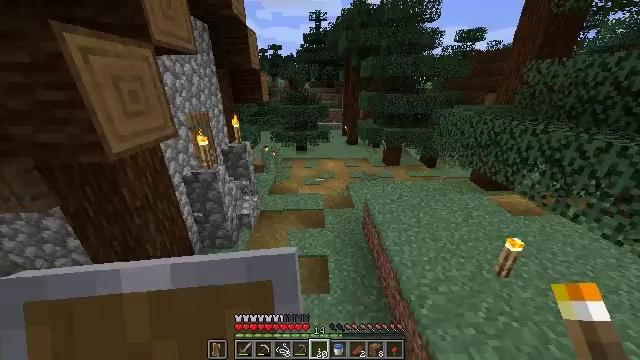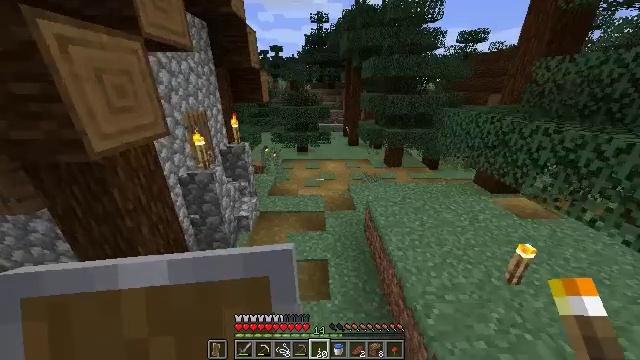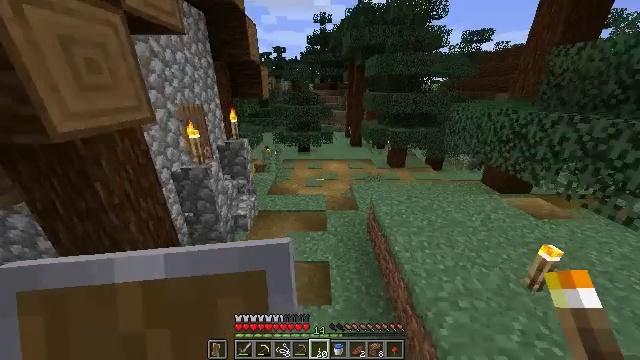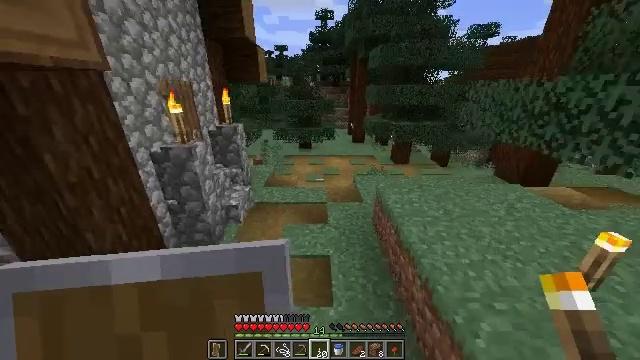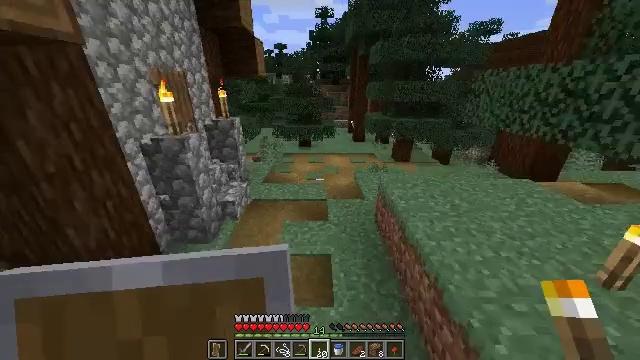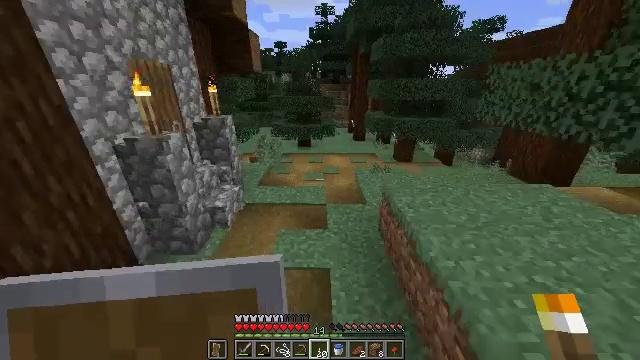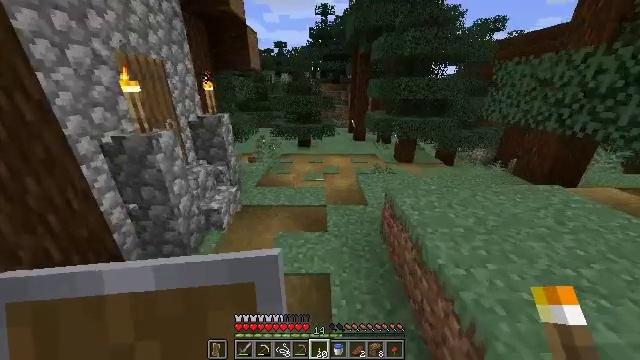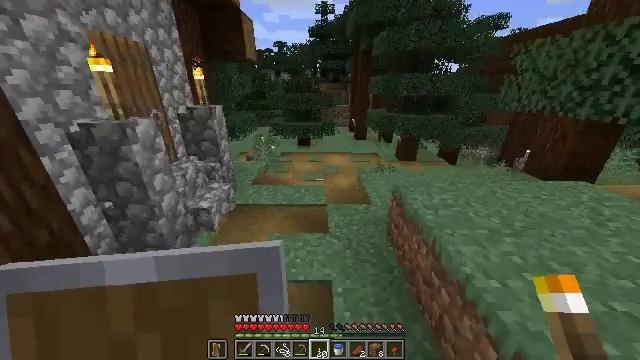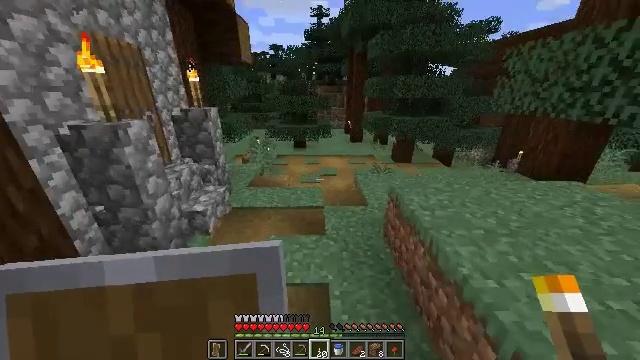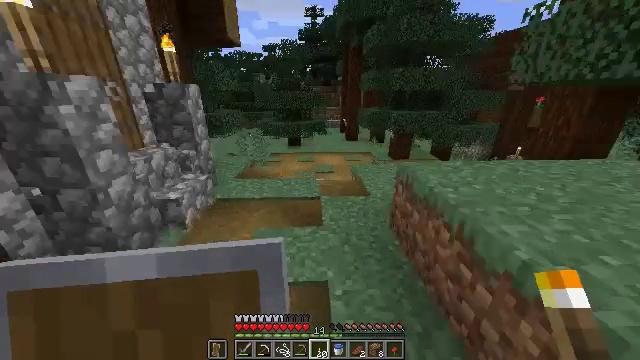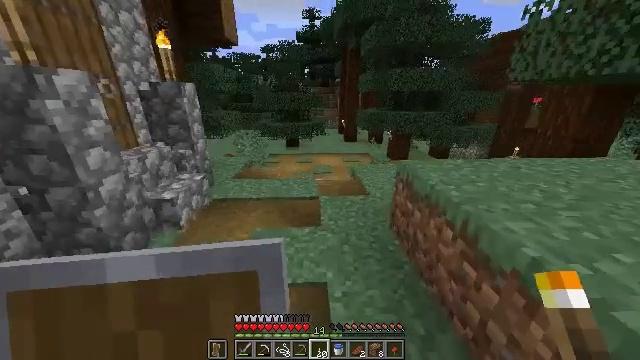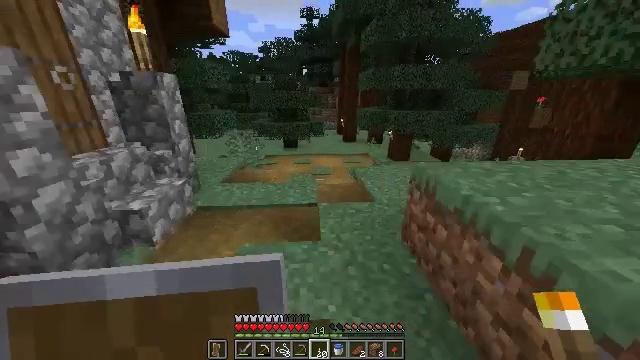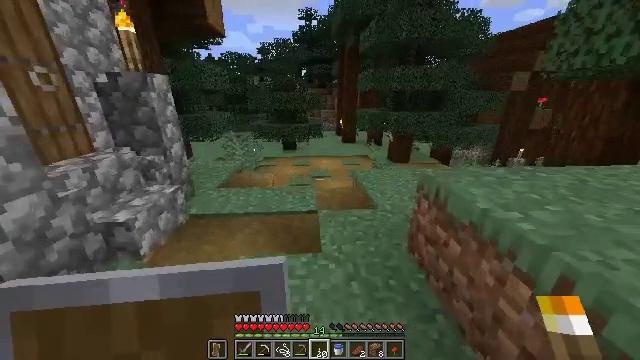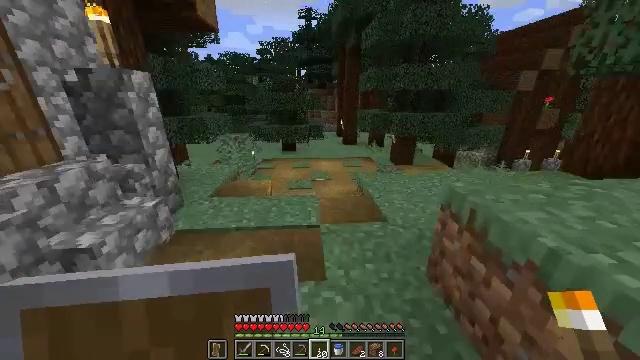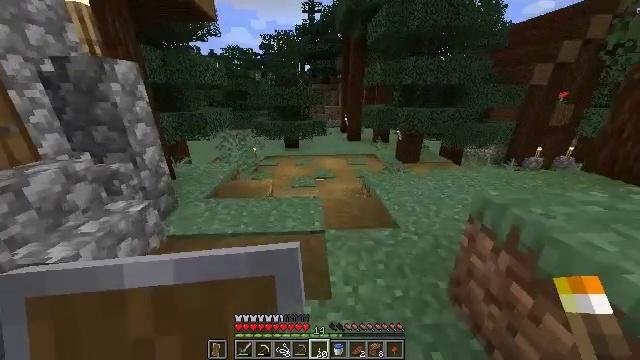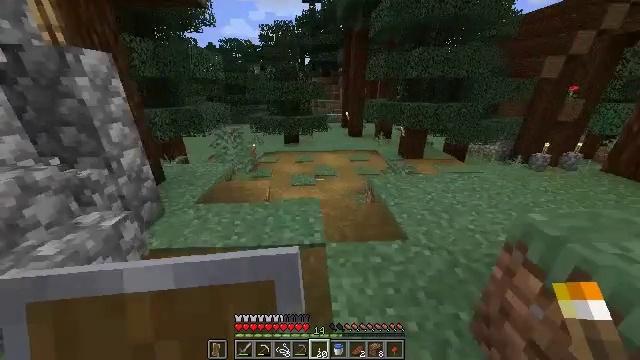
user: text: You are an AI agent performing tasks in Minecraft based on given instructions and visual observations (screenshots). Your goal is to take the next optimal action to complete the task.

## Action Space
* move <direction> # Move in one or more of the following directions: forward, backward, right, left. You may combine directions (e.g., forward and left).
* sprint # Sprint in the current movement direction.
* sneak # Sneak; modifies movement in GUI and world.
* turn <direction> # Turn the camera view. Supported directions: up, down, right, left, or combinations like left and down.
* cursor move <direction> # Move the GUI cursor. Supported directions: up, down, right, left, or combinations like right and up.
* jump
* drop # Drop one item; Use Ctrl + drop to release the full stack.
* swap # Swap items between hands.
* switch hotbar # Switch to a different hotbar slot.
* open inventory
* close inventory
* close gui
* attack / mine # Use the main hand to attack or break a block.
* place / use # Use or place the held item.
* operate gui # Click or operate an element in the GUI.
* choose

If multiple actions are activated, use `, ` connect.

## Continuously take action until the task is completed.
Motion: motion action
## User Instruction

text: Interact with the crafting table to craft blue wool.
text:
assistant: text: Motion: move forward
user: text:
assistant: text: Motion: move forward
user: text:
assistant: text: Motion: move forward
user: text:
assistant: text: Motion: move forward
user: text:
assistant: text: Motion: move forward
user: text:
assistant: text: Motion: move forward
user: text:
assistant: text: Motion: move forward
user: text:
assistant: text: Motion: move forward, turn right
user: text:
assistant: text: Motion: move forward, turn right
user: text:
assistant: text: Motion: move forward
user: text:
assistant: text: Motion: move forward
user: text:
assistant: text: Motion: move forward
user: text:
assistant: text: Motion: move forward
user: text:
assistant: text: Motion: move forward, turn down
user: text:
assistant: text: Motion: move forward, turn down
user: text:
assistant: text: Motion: move forward, turn right and down
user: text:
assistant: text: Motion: move forward, turn right and down
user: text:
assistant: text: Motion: move forward, turn down
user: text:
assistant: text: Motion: move forward, turn down
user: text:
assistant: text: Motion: move forward, turn down
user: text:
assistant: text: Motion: move forward, turn left and down
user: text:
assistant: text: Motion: move forward, turn down
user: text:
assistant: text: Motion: move forward, turn down
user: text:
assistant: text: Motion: move forward, turn left and down
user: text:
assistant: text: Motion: move forward, turn left
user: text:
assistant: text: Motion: move forward, turn left
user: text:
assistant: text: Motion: move forward, turn left
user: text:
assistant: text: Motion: move forward
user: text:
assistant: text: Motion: move forward
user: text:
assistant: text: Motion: move forward, turn right and up